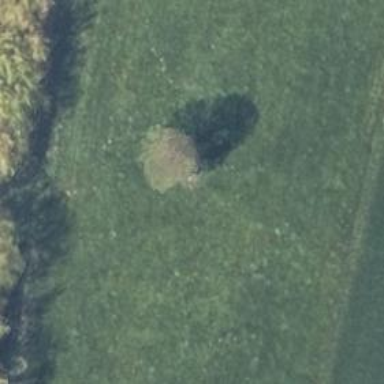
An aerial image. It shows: Deciduous tree with broadleaved leaves.